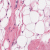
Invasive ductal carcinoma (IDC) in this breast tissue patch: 0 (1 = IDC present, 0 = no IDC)